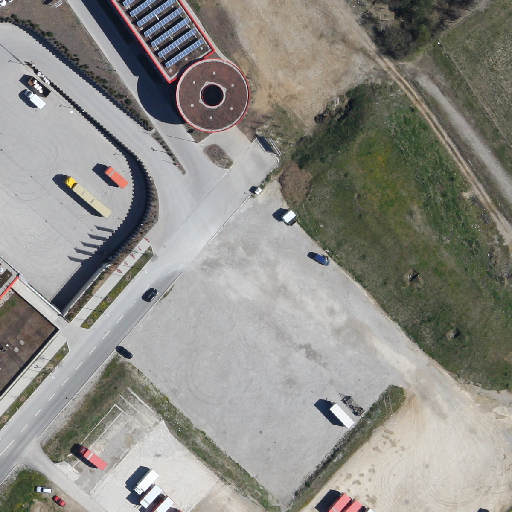
Referring expression: trailer